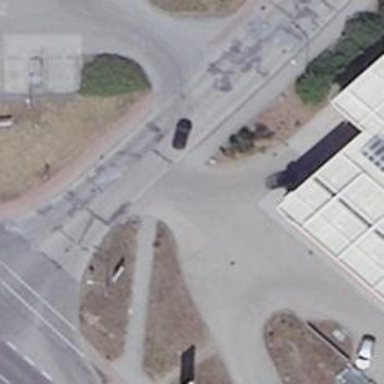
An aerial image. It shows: Road leading to fuel service station.